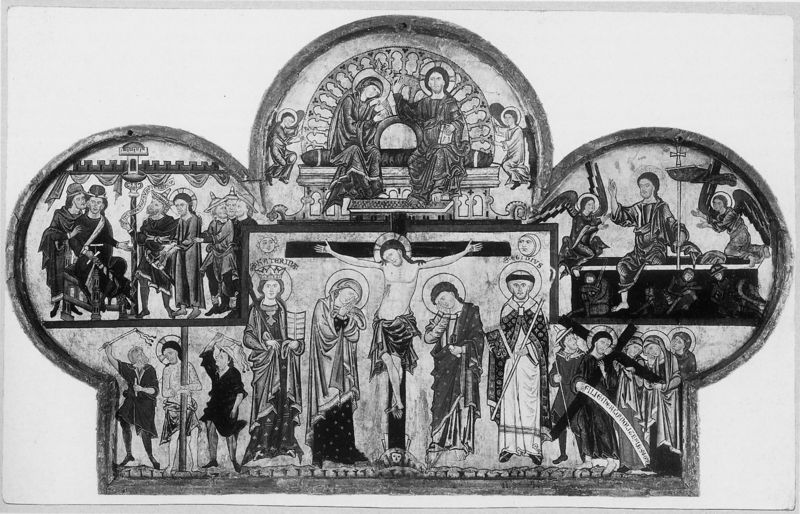
Titel: Quedlinburger Retabel
Institution: Quedlinburg
Schlagwörter: flügel, gott, weiß, grau, schwarz, säule, zeichnung, malerei, ornament, bibel, johannes, kirche, sonne, gewand, krone, engel, relief, italien, stab, thron, ornamente, mond, kreuz, schwarzweiß, kreise, heiligenschein, christus, grab, jesus, kreuzigung, mittelalter, jünger, maria, ikone, auferstehung, roben, gekreuzigter, apostel, passion, geißelung, auspeitschung, gottesmuter